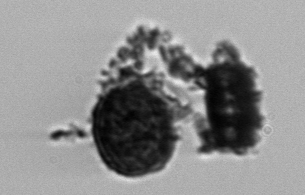
Label: Thalassiosira_TAG_external_detritus